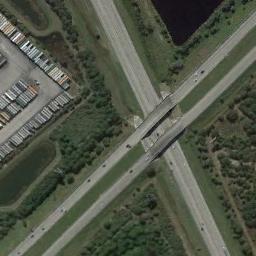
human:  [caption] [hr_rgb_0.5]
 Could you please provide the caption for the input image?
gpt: There are many trees beside the overpass .

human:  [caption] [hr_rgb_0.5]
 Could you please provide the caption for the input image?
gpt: The overpass is on the grass next to some trees .

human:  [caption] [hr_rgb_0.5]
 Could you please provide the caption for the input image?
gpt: The cross-line overpass is over the road on the green space and an open area is next to the overpass .

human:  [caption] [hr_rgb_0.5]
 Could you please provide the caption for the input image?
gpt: There are several overpasses here .

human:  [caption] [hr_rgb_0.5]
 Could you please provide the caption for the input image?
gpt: There are some green trees and lawns beside the overpass .